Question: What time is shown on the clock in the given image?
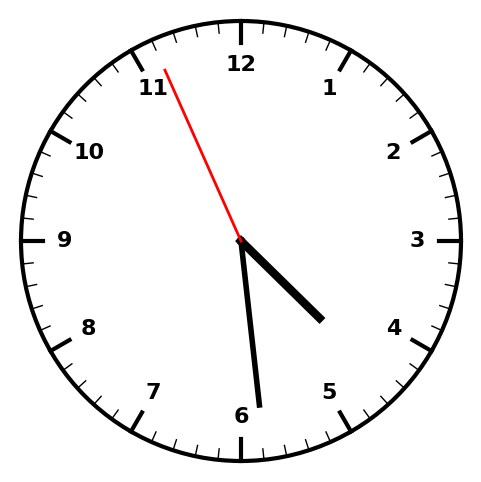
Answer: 04:28:56